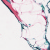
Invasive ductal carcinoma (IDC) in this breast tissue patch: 0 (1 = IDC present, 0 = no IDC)